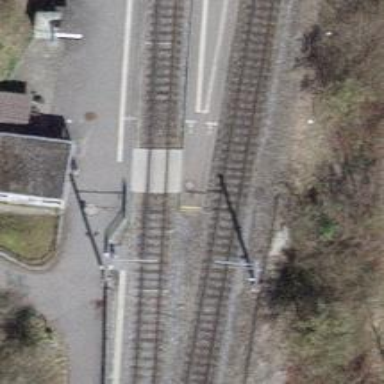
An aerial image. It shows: Crossing for the railway.